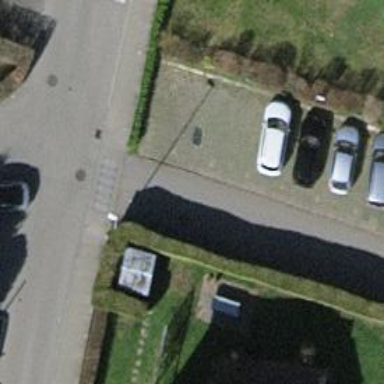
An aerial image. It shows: Parking area with grass paver surface.